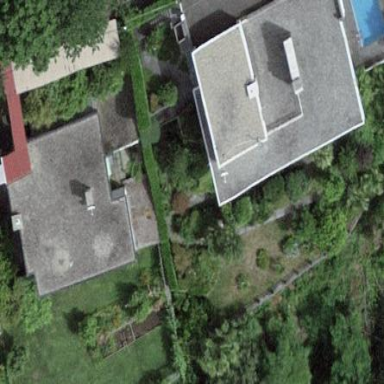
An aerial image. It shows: Detached building.